Interaction volume radius: 5 \u00c5
Interaction volume height: 10 \u00c5
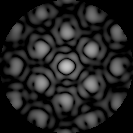
Disorder parameter: 0.2694